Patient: sex M, age 71
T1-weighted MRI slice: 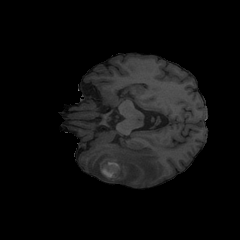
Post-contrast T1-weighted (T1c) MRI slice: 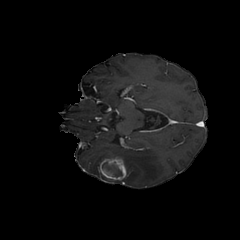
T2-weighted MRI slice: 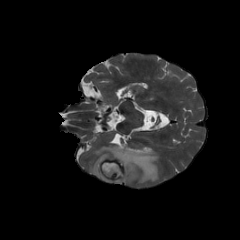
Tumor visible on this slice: yes
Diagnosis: Glioblastoma, IDH-wildtype
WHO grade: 4